Question: I have a dialog box that I open using jQuery 1.7.1. The html for the dialog is:
'''
<div id="transactionDialog" title="Transaction Contents">
<textarea></textarea>
</div>
'''
jQuery Code:
'''
$("#transactionDialog").dialog({
autoOpen: false,
width: 640,
height: 480,
show: "highlight",
resizable: true
});
'''
How do I get rid of the resize icon on the '<textarea>' tag?

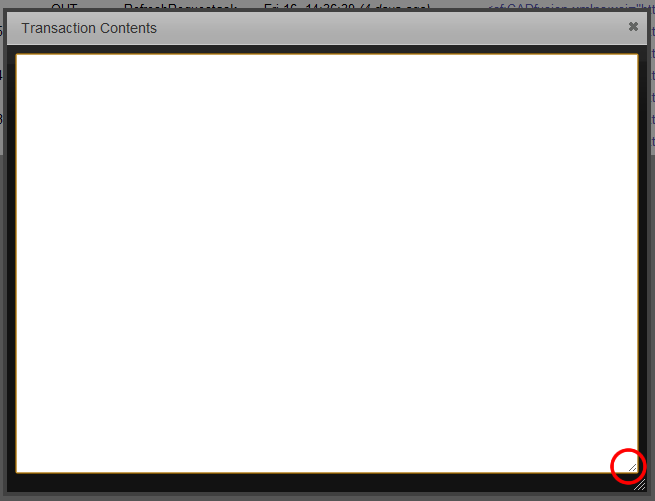
Answer: A little css might help
'''
.ui-dialog textarea {
resize: none;
}
'''
and just to extend on this answer a little, if you want to hide that nasty highlight border in most browsers you can use a little more css
'''
.ui-dialog textarea:focus {
outline: none;
}
'''